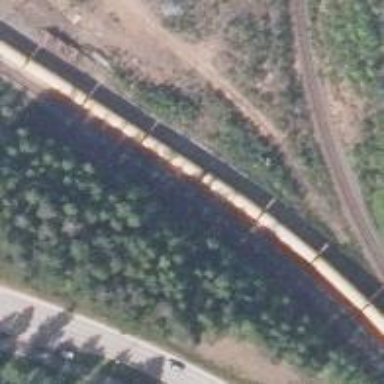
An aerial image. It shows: Railway spur service.